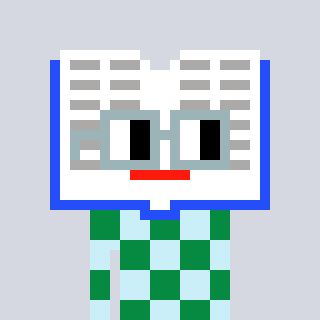
a pixel art character with square dark gray glasses, a dictionary-shaped head and a cold-colored body on a cool background